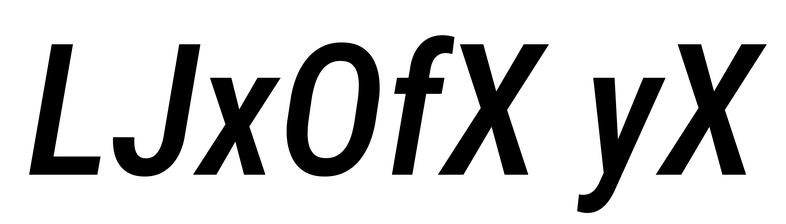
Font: Roboto-Italic_Condensed_Medium_Italic